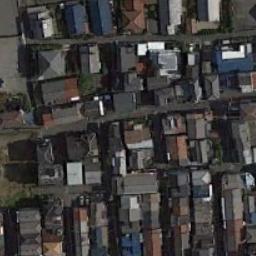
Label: dense_residential